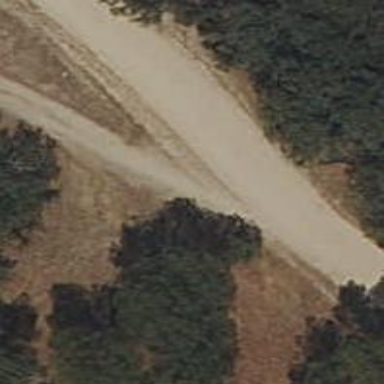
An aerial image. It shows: Dirt path.